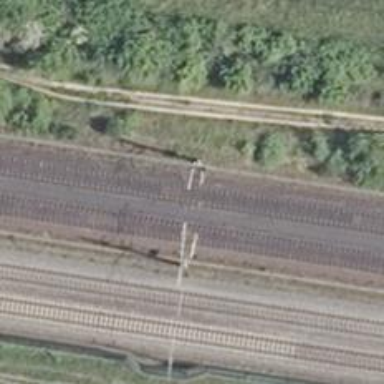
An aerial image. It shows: Milestone along the railway with catenary mast.